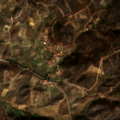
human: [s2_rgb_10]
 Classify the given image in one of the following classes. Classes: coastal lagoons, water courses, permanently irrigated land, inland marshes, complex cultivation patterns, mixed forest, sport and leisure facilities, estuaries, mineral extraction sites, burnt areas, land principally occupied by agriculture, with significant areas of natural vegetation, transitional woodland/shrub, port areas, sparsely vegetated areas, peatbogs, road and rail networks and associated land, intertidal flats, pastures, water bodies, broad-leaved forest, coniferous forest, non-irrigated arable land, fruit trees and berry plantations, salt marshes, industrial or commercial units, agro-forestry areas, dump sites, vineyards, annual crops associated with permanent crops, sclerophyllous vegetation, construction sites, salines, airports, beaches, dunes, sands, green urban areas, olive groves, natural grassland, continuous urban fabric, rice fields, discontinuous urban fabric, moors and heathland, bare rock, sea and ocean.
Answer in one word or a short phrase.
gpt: complex cultivation patterns, broad-leaved forest, transitional woodland/shrub